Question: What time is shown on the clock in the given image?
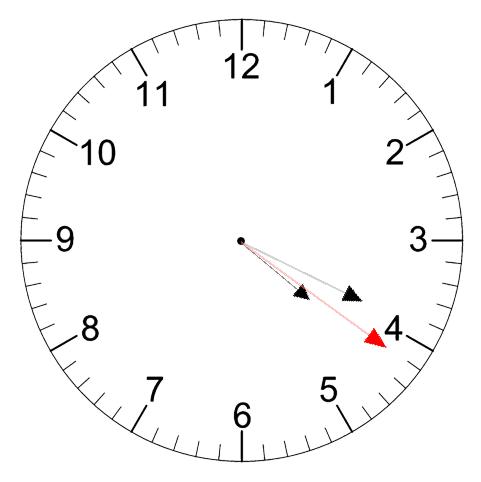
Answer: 04:19:21